Question: I would like show my Page view header like below,

I'm using the following layout using, but the image and second textview not moving to right, its all align center.
'''
<LinearLayout
android:layout_width="fill_parent"
android:layout_height="0dip"
android:layout_weight="1"
android:orientation="horizontal" >
<LinearLayout
android:layout_width="0dip"
android:layout_height="fill_parent"
android:layout_weight="6"
android:background="@drawable/transbg"
android:gravity="center"
android:orientation="vertical" >
<TableRow
android:id="@+id/tableRow1"
android:layout_width="fill_parent"
android:layout_height="0dip"
android:layout_weight="6"
android:gravity="center"
>
<TextView
android:id="@+id/txtName"
android:layout_width="wrap_content"
android:layout_height="wrap_content"
android:text="Magasin"
android:textColor="#FFF"
android:textSize="18sp"
android:textStyle="bold" />
<LinearLayout
android:layout_width="wrap_content"
android:layout_height="wrap_content"
android:layout_weight="0"
android:orientation="horizontal">
<ImageView
android:id="@+id/imageView1"
android:layout_width="wrap_content"
android:layout_height="wrap_content"
android:gravity="right"
android:src="@drawable/yellow2" />
<TextView
android:id="@+id/tvCredits"
android:layout_width="wrap_content"
android:layout_height="wrap_content"
android:gravity="right"
android:text="test"
android:textColor="#fff"
android:textSize="16sp" />
</LinearLayout>
</TableRow>
</LinearLayout>
</LinearLayout>
'''
how I can align one image view and textview right aligned.
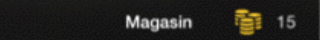
Answer: Check out this one and let me know if it is what you want.
'''
<LinearLayout
android:layout_width="match_parent"
android:layout_height="match_parent"
android:orientation="horizontal" >
<LinearLayout
android:layout_width="match_parent"
android:layout_height="wrap_content"
android:layout_weight="6"
android:background="@drawable/ic_launcher"
android:gravity="center"
android:orientation="vertical" >
<TableRow
android:id="@+id/tableRow1"
android:layout_width="match_parent"
android:layout_height="wrap_content"
android:layout_weight="6"
android:background="@android:color/black"
android:gravity="center" >
<RelativeLayout
android:layout_width="wrap_content"
android:layout_height="wrap_content" >
<TextView
android:id="@+id/txtName"
android:layout_width="wrap_content"
android:layout_height="wrap_content"
android:layout_alignParentLeft="true"
android:layout_centerVertical="true"
android:text="Magasin"
android:textColor="#FFF"
android:textSize="18sp"
android:textStyle="bold" />
<ImageView
android:id="@+id/imageView1"
android:layout_width="wrap_content"
android:layout_height="wrap_content"
android:gravity="right"
android:src="@drawable/ic_launcher"
android:layout_toLeftOf="@+id/tvCredits" />
<TextView
android:id="@+id/tvCredits"
android:layout_width="wrap_content"
android:layout_height="wrap_content"
android:layout_alignParentRight="true"
android:layout_centerVertical="true"
android:text="test"
android:textColor="#fff"
android:textSize="16sp" />
</RelativeLayout>
</TableRow>
</LinearLayout>
'''
If you want to make the same layout with easier and more efficient way, you can use this one.
'''
<?xml version="1.0" encoding="utf-8"?>
<RelativeLayout xmlns:android="http://schemas.android.com/apk/res/android"
android:layout_width="wrap_content"
android:layout_height="wrap_content"
android:background="@android:color/black" >
<TextView
android:id="@+id/txtName"
android:layout_width="wrap_content"
android:layout_height="wrap_content"
android:layout_alignParentLeft="true"
android:layout_centerVertical="true"
android:text="Magasin"
android:textColor="#FFF"
android:textSize="18sp"
android:textStyle="bold" />
<ImageView
android:id="@+id/imageView1"
android:layout_width="wrap_content"
android:layout_height="wrap_content"
android:layout_centerVertical="true"
android:layout_toLeftOf="@+id/tvCredits"
android:src="@drawable/ic_launcher" />
<TextView
android:id="@+id/tvCredits"
android:layout_width="wrap_content"
android:layout_height="wrap_content"
android:layout_alignParentRight="true"
android:layout_centerVertical="true"
android:text="test"
android:textColor="#fff"
android:textSize="16sp" />
</RelativeLayout>
'''